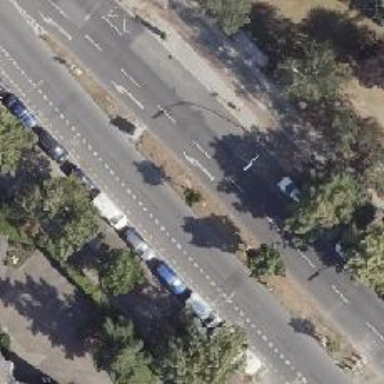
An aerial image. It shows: Avenue lined with broadleaved deciduous trees.